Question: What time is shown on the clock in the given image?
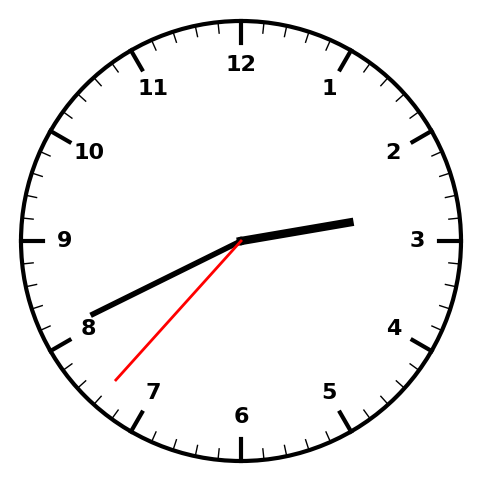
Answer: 02:40:37